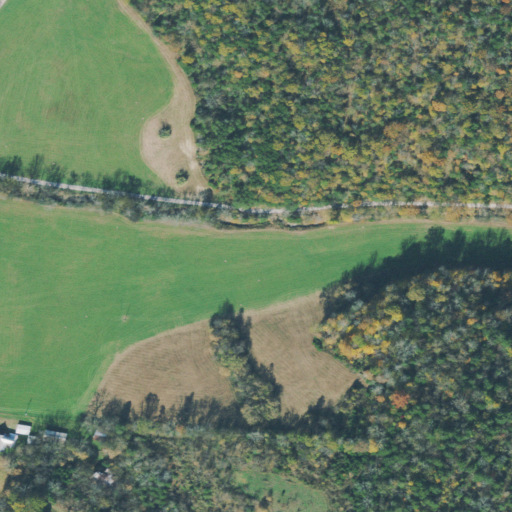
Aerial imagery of valley in Tennessee named Sweetwater Hollow containing pasture, deciduous forest, evergreen forest, open development, and mixed forest